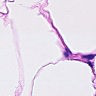
Metastatic tissue present: no